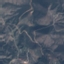
Land use / land cover: HerbaceousVegetation